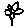
Label: flower